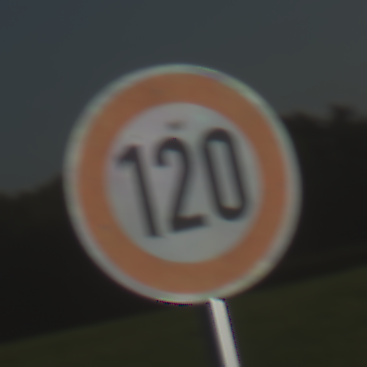
Verkehrszeichen: Geschwindigkeit120
Umgebung: Outdoor, Nature
Tageszeit: MorningAfternoon
Wetter: Clear
Licht: Natural
Jahreszeit: NotSpecified
Kontrast: HighContrast